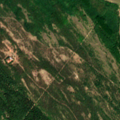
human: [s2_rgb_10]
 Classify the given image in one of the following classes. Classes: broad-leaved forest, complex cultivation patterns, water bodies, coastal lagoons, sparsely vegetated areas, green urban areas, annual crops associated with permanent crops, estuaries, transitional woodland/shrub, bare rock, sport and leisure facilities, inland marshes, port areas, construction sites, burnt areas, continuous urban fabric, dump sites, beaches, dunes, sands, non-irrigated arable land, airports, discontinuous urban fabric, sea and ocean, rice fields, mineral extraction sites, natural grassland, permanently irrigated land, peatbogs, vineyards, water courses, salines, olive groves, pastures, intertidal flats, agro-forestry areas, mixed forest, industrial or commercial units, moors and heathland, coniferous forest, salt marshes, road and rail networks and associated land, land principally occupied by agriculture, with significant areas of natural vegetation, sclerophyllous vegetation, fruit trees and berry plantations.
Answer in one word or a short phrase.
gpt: non-irrigated arable land, broad-leaved forest, mixed forest, natural grassland, transitional woodland/shrub